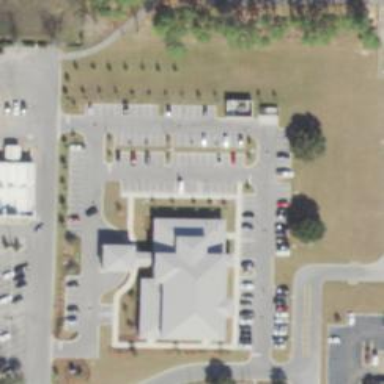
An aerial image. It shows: Parking space is available.